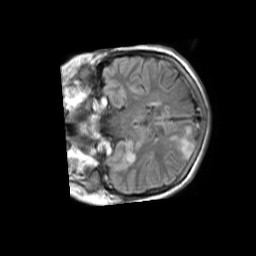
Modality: FLAIR
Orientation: coronal
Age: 54
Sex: male
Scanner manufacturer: philips
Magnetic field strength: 1.5 T
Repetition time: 11 s
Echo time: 0.14 s